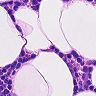
Metastatic tissue present: no